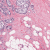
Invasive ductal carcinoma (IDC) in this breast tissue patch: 0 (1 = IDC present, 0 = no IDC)